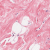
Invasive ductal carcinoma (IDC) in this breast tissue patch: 0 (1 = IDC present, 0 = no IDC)